RGB frame:
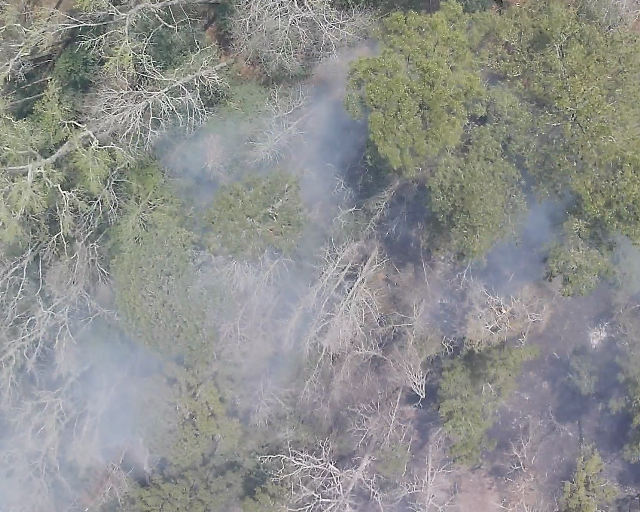
Thermal frame:
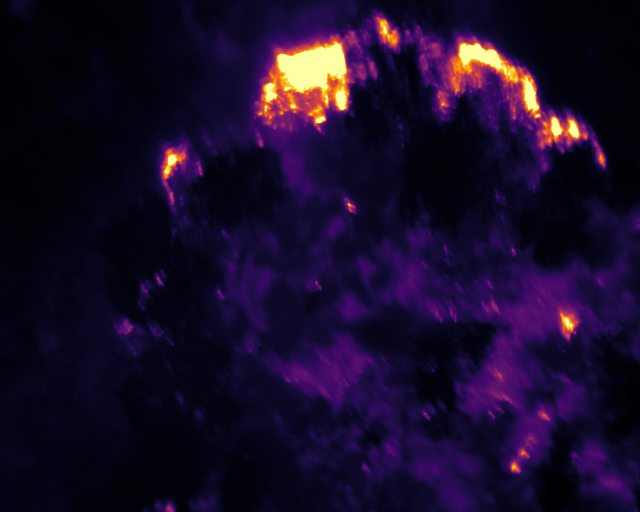
Captured: 2026-02-26 03:43:43
Pixels at or above 80 °C: 8835 (fraction of frame: 0.02696)